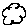
Label: cloud